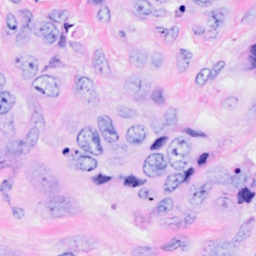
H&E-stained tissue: Breast